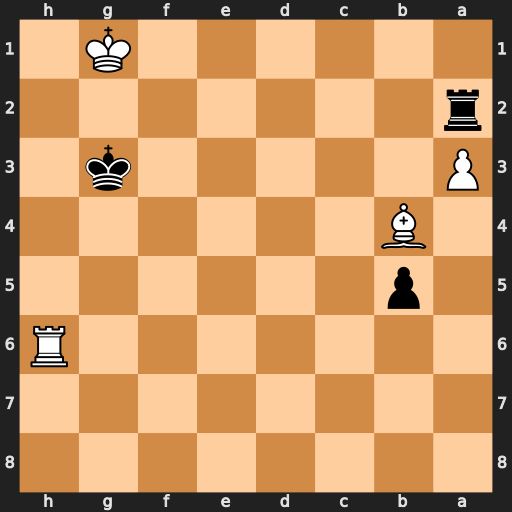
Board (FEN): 8/8/7R/1p6/1B6/P5k1/r7/6K1
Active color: b
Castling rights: -
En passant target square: -
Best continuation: Ra1+ Be1+ Rxe1#